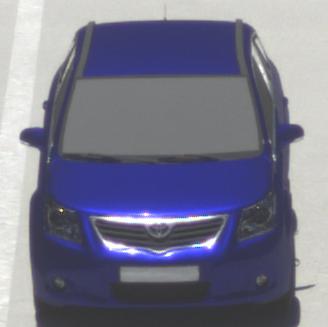
Make: Toyota
Model: Avensis 1.6
Detailed model: Avensis (T27) Notch Back
Model produced from: 2009/01
Model produced until: 2010/08
Doors: 4
Color: blue
Road condition: dry road
Daytime: midday
Contrast: high contrast